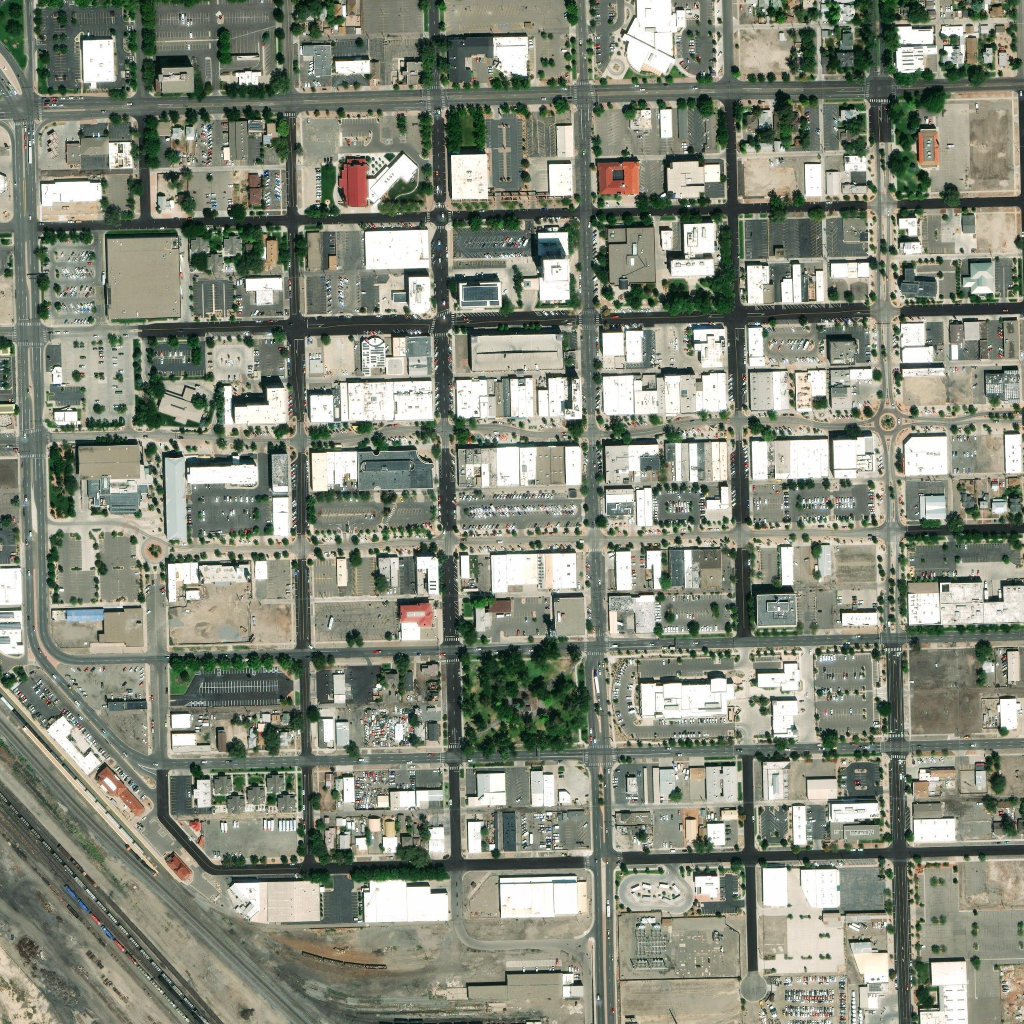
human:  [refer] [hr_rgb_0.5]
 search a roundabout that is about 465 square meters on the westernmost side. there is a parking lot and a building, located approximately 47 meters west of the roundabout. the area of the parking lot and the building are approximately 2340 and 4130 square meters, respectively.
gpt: <box>[[13, 52, 16, 55, 0]]</box>

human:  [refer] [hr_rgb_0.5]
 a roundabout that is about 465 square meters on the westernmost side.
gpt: <box>[[13, 52, 16, 55, 0]]</box>